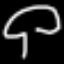
Label: mushroom